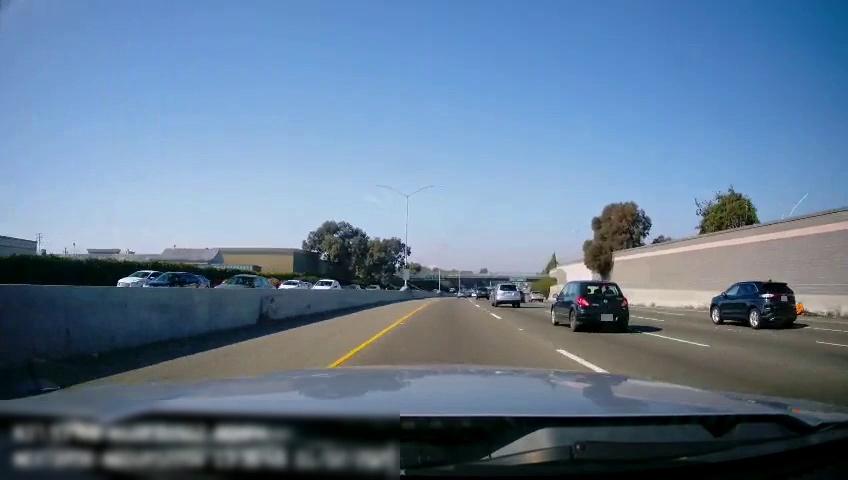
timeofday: Day
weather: Sunny
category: Drivable Space
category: Vehicles | Car
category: Vehicles | Car
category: Vehicles | SUV
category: Vehicles | Car
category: Vehicles | Car
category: Vehicles | Car
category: Vehicles | Car
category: Vehicles | SUV
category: Vehicles | SUV
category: Vehicles | SUV
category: Vehicles | SUV
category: Vehicles | SUV
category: Vehicles | Car
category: Vehicles | Car
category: Lanes | Current Lane
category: Lanes | Current Lane
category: Lanes | Alternate Lane
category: Lanes | Alternate Lane
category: Lanes | Alternate Lane
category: Lanes | Alternate Lane